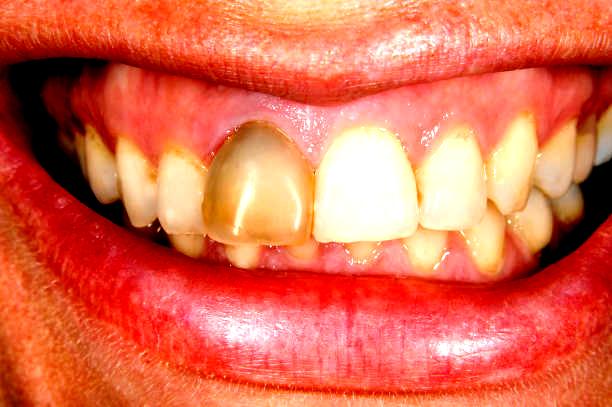
Condition: Gingivitis